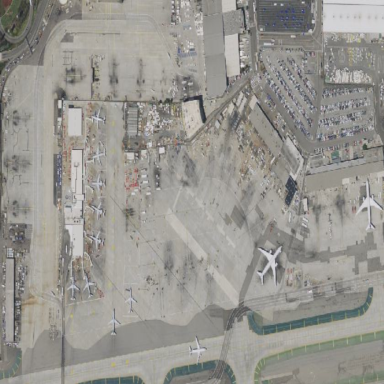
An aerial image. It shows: Apron at the airport.